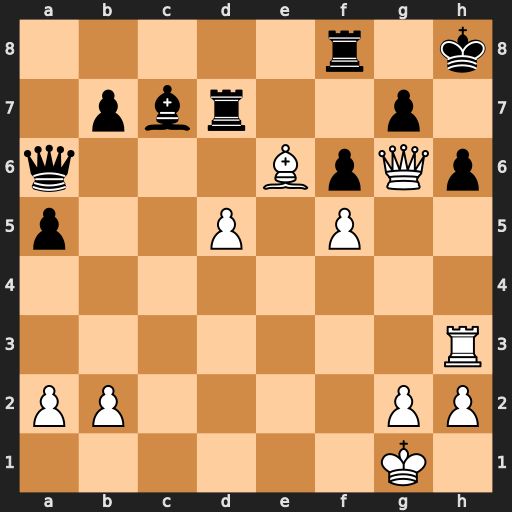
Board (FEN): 5r1k/1pbr2p1/q3BpQp/p2P1P2/8/7R/PP4PP/6K1
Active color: w
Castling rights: -
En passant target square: -
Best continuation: Rxh6+ gxh6 Qxh6+ Rh7 Qxf8#